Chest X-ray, PA view. Patient: 60 years old, sex M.
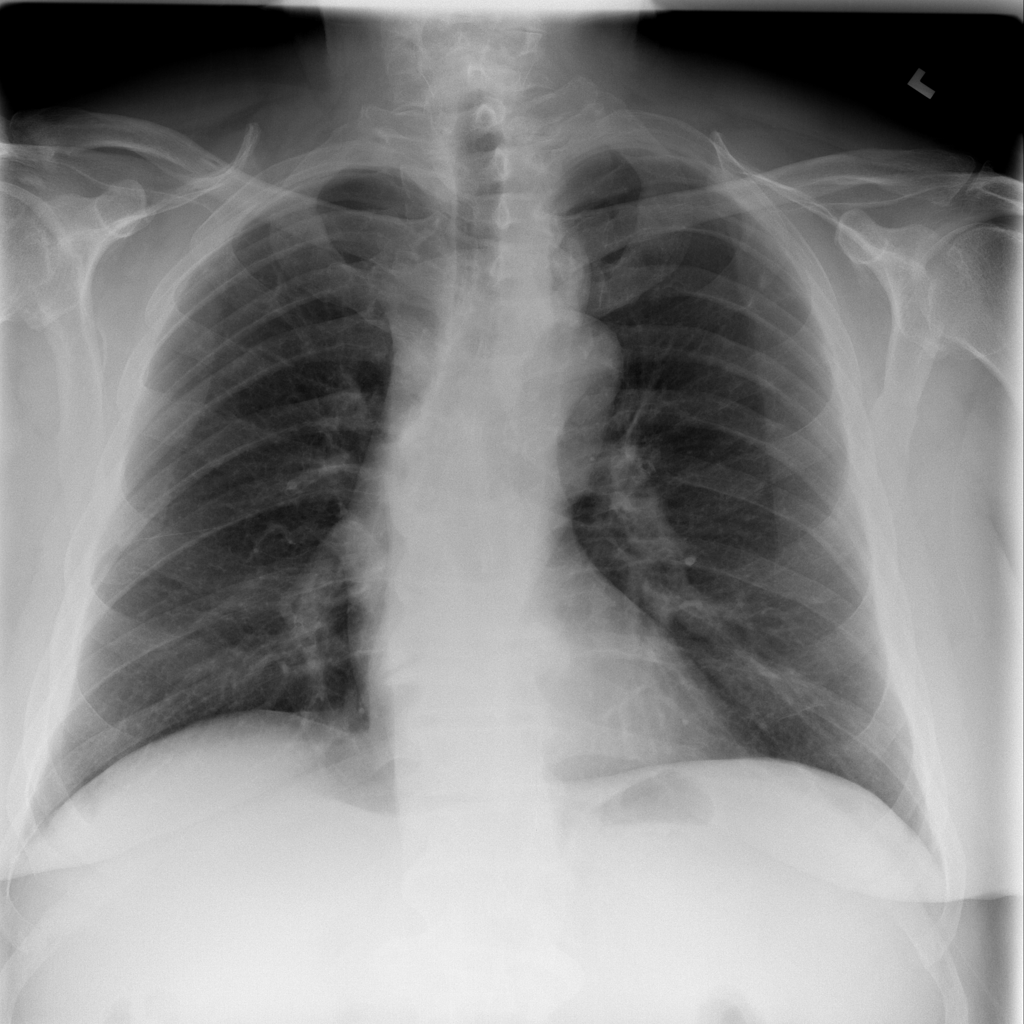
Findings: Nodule